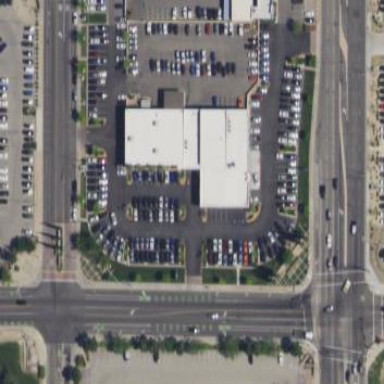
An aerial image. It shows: Commercial building used for cars.